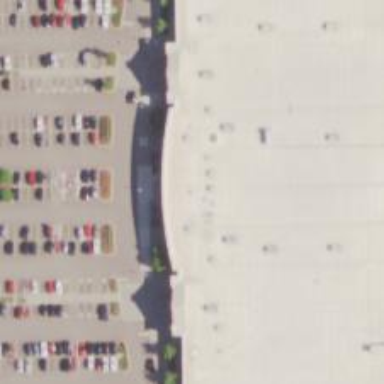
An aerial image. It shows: Supermarket.